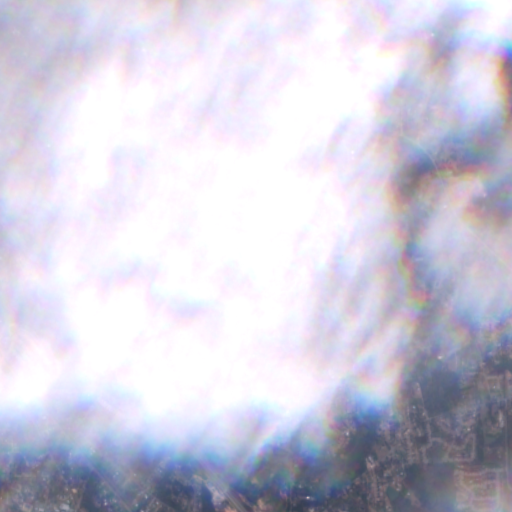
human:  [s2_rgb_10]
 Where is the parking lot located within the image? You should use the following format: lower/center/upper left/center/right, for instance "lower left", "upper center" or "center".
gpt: The parking lot is located in the lower right of the image.
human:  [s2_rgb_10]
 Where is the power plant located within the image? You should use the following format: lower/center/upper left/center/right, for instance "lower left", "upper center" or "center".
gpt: The power plant is located in the upper right of the image.
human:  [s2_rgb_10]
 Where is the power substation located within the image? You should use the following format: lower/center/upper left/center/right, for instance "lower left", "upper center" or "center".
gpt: The power substation is located in the upper right of the image.
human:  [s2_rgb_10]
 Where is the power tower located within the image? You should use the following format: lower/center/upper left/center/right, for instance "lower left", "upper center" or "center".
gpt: The power tower is located in the upper right of the image.
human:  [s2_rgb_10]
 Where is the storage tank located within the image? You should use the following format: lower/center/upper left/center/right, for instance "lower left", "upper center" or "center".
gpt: The storage tank is located in the upper right of the image.
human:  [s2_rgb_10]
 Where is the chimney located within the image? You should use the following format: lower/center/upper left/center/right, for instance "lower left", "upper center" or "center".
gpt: The chimney is located in the upper right of the image.
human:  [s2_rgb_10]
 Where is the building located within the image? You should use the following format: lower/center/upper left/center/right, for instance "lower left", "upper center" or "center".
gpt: The building is located in the upper right of the image.
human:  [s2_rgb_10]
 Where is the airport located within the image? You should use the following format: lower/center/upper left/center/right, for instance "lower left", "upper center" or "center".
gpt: There is no airport in the image.